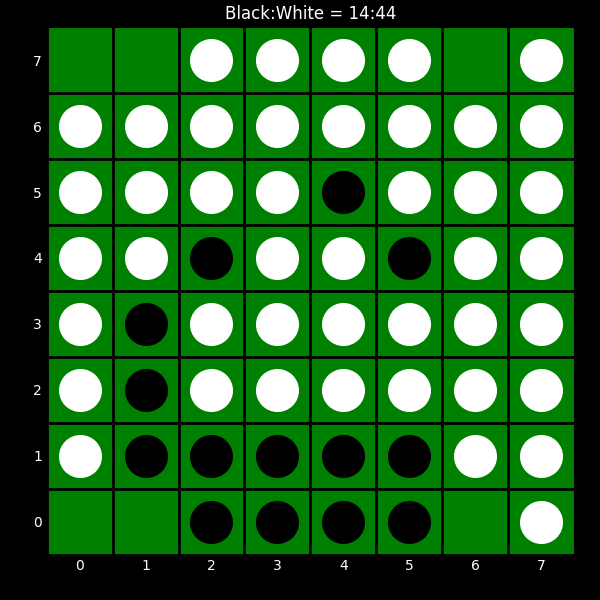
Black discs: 14
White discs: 44